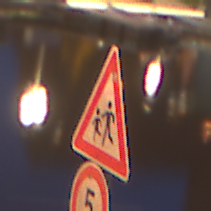
Verkehrszeichen: KinderRechts
Zusatzzeichen unten: Geschwindigkeit5
Umgebung: Outdoor, Urban
Tageszeit: Night
Wetter: PartlyCloudy
Licht: Artificial
Jahreszeit: NotSpecified
Kontrast: HighContrast